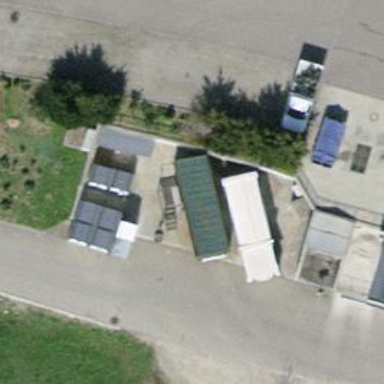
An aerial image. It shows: Recycling center that accepts green waste and scrap metal.